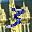
Label: 3